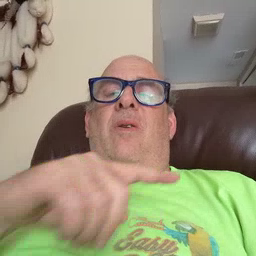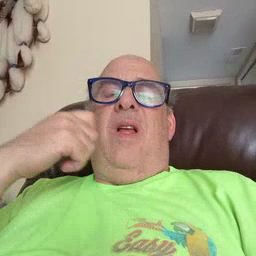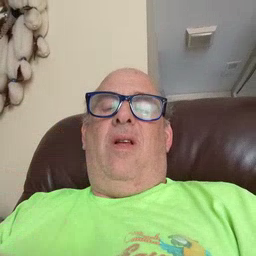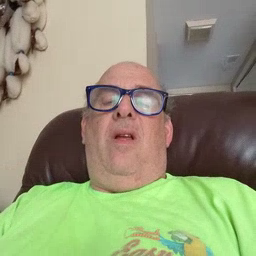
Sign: dry